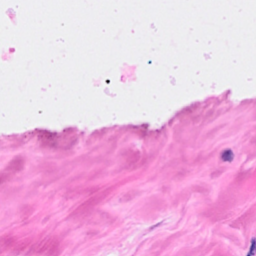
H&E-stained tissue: Breast